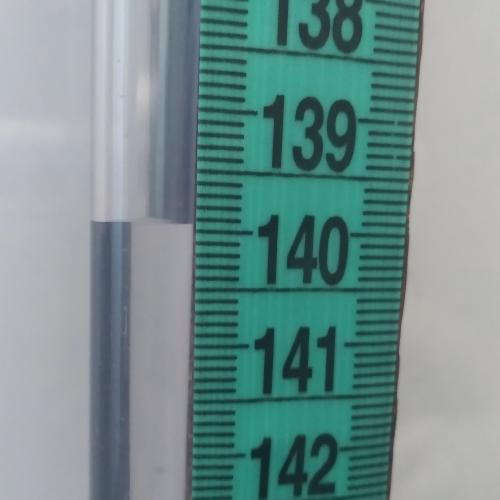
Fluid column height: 139.9 cm